Milling tool wear sample.
Tool blade image: 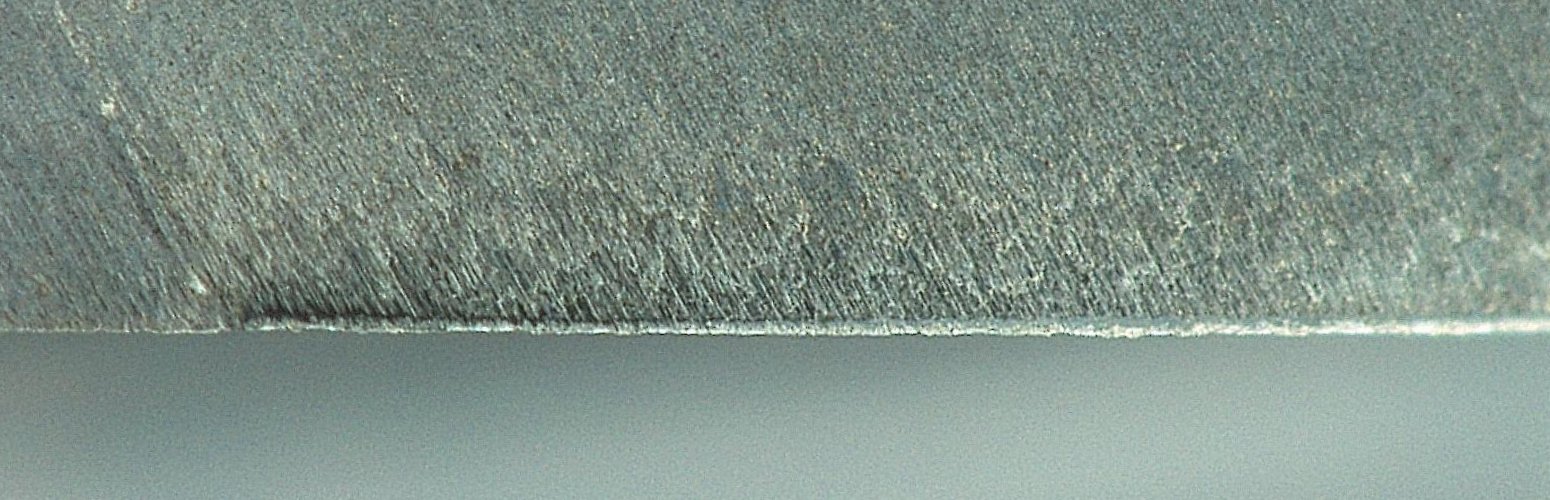
Chip image: 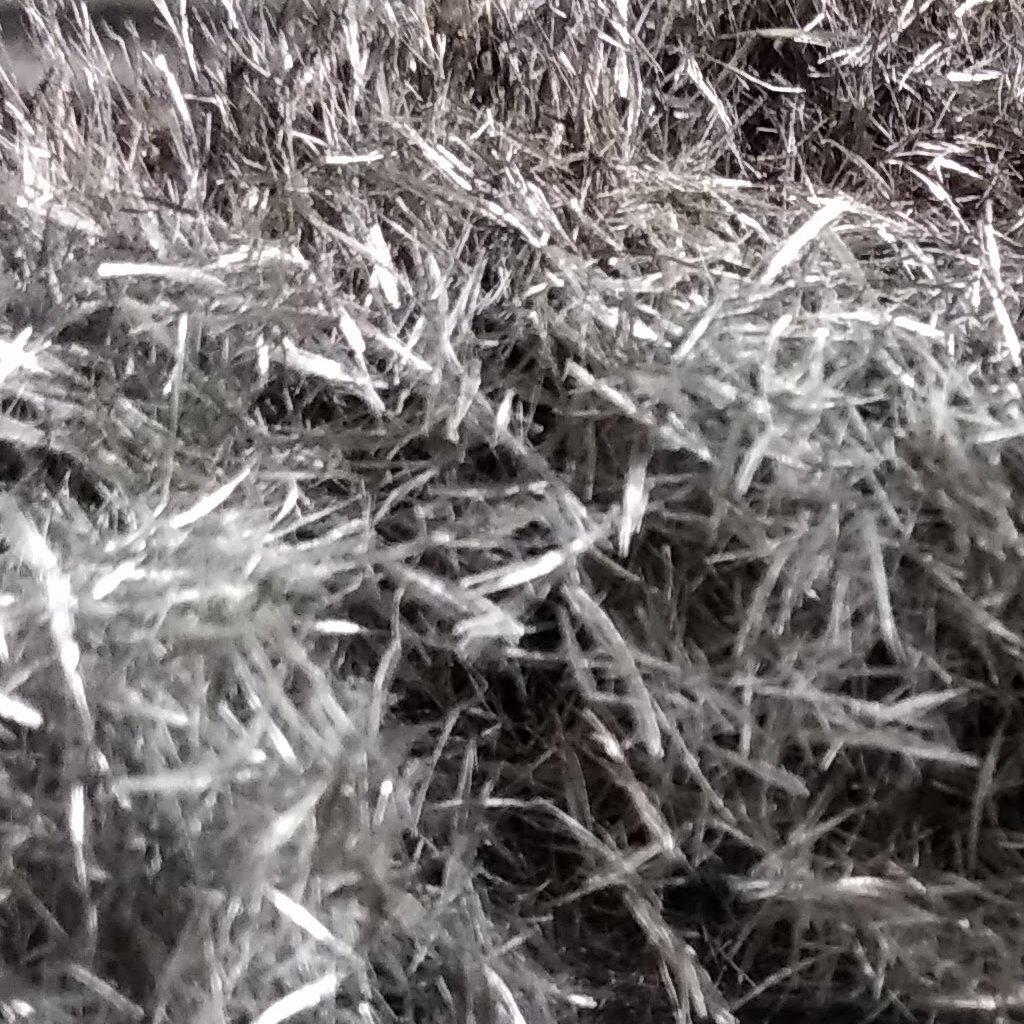
Workpiece image: 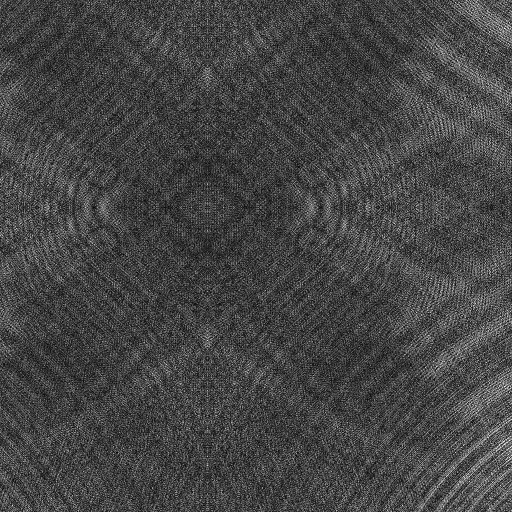
Tool wear state: sharp
Gaps: 0
Flank wear: 41.5
Overhang: 14.16
Force-signal Mel-spectrograms (X, Y, Z axes): 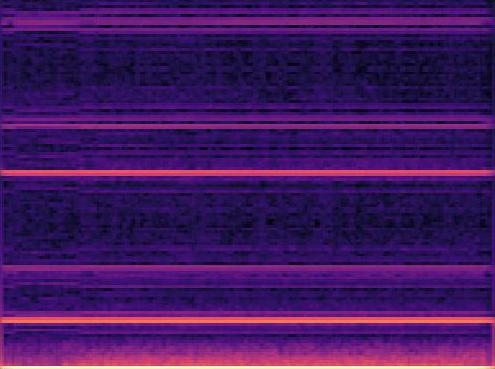 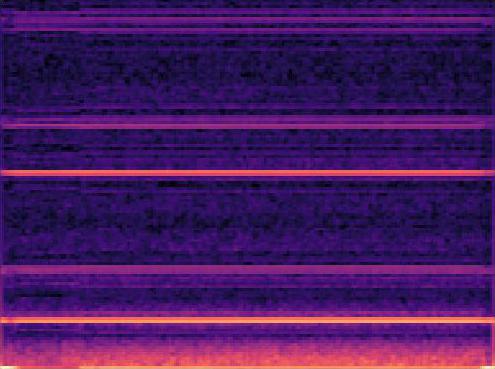 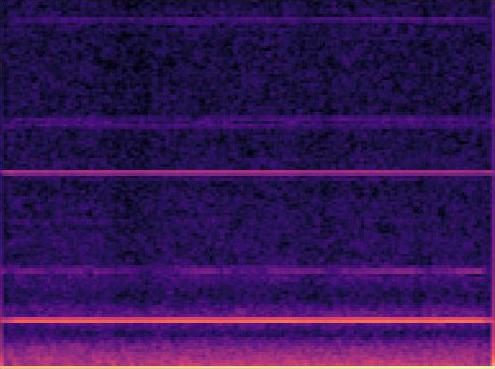
Force-signal scalograms (X, Y, Z axes): 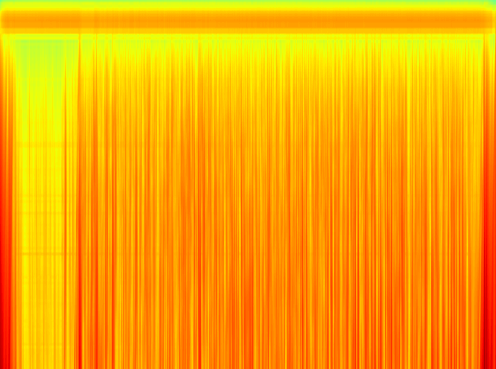 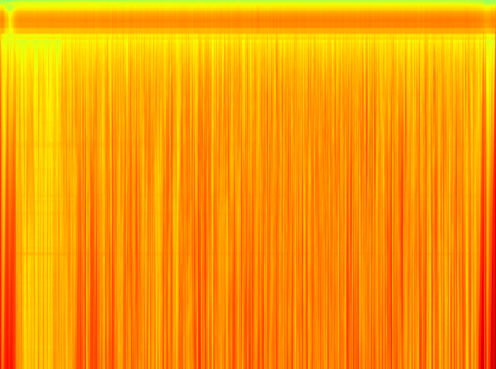 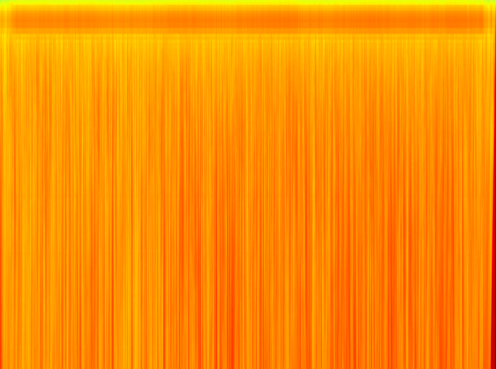
Force phase: initial_break_in_wear